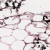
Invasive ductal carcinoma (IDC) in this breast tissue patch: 0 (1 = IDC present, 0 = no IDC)